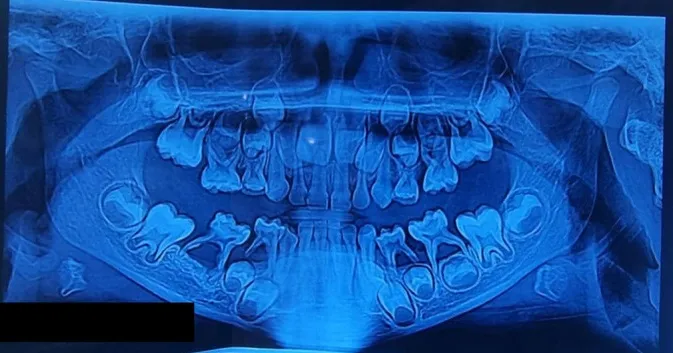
Panoramic radiography. Periodontal destruction and bone loss led to the "floating teeth" view. Notice to the right mandibular area that, the second premolar bud is absent.
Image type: radiology (x_ray)